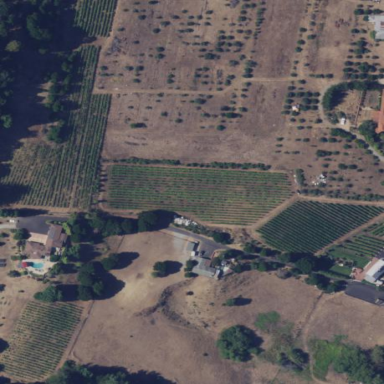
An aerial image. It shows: Vineyard where grapes are grown.